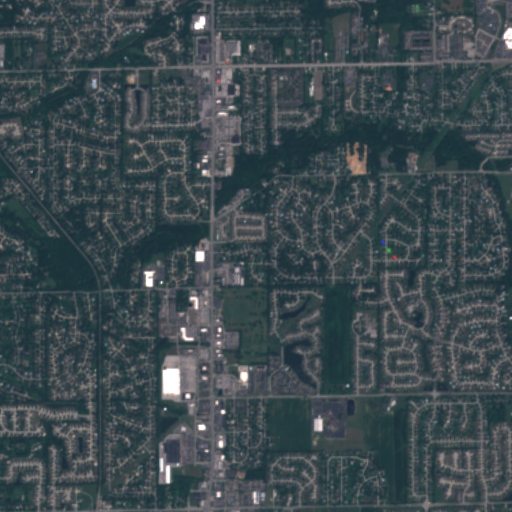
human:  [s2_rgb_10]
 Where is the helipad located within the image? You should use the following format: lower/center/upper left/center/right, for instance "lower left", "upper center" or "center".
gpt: The helipad is located in the upper right of the image.
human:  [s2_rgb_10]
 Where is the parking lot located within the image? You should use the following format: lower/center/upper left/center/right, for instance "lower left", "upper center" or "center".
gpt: The parking lot is located in the upper right of the image.
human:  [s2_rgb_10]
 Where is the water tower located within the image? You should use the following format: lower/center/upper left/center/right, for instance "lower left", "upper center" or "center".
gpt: The water tower is located in the lower left of the image.
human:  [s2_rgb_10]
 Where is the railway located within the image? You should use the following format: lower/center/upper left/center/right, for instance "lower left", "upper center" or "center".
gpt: The railway is located in the left of the image.
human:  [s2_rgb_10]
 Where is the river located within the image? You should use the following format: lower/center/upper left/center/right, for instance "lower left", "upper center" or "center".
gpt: The river is located in the upper left of the image.
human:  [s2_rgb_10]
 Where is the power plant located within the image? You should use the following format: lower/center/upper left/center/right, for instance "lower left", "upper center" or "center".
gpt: There is no power plant in the image.